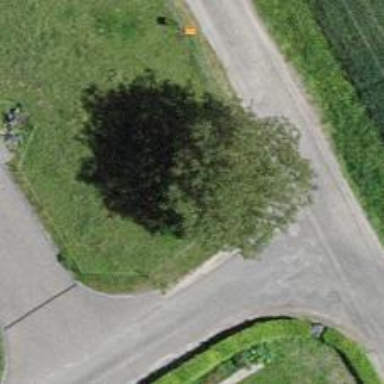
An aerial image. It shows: Aerial marker.